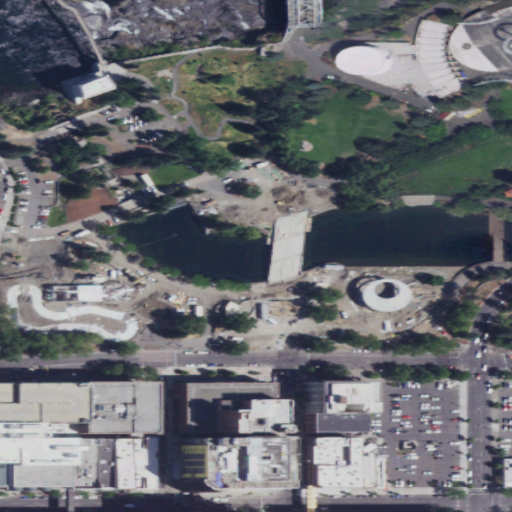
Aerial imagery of island in Washington named Canada Island containing medium intensity development, high intensity development, low intensity development, open development, open water, and shrub